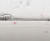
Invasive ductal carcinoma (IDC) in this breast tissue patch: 0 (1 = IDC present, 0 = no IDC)